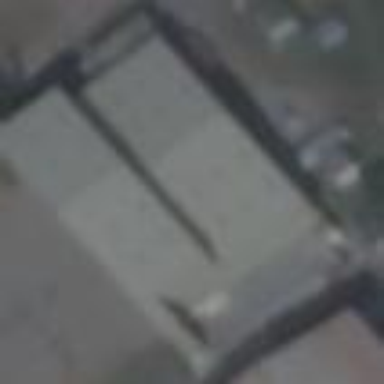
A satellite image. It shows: Building that is hangar at the airport.